Question: I'am using autolayout with NSSpliView, the setup is as following on the picture

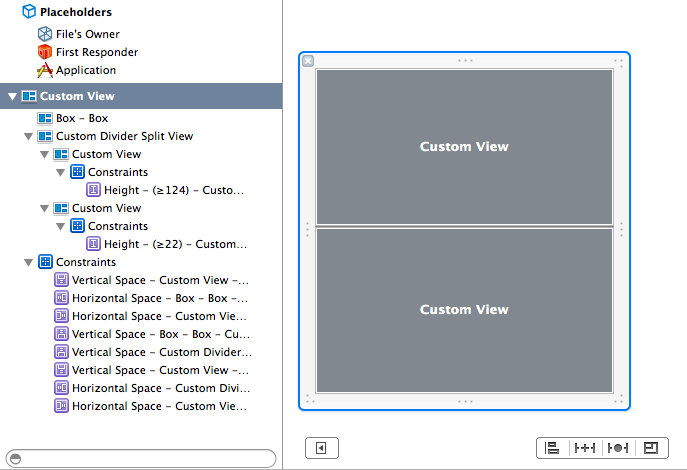
Answer: So just to recap you have three requirements,
1. Bottom view stays the same size on resize Reduce the holding priority if the top view (select the NSSplitView to get the correct inspector)
2. Top view cannot resize more than 124px Add a inequality constraint which sets the height of the view to less than or equal to 124px. You can do this in IB. It will also be a good idea to create a IBOutlet for this constraint in your custom view of controller class for the next step...
3. When the divider is moved the top view should be able to get smaller than 124px. I not entirely sure but checkout the NSSplitView delegate method such as splitView:resizeSubviewsWithOldSize: or splitViewDidResizeSubviews:. When you resize with the divider the delegate method should override the height constraint to be the current resized size. So something like the following in the delegate method self.heightConstant.constant = NSHeight(topView) Or you could just remove the constraint and re-add it later when needed.